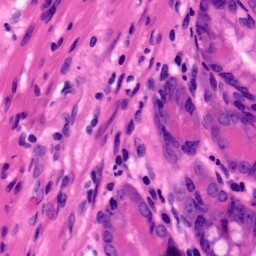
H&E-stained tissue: Pancreatic